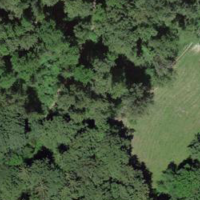
EUNIS habitat code: 41
Species observed at this site:
Lathyrus vernus
Cirsium vulgare
Campanula trachelium
Hedera helix
Aegopodium podagraria